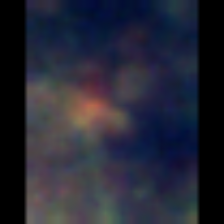
Taxon: Unknown_full_image
Group: Unknown